Question: I am using alfresco 4.1.3 having following project structure.

I am using the ant script to build project.
Now I want to convert this project into maven based alfresco5.
I have configured alfresco5 using all-in-one archetype and I am able to run it successfully. My questions are:
Any help would be greatly appreciated!!!
Thanks in Advance.!!
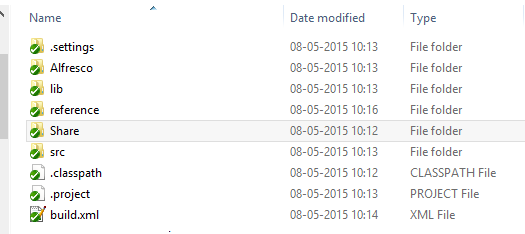
Answer: That totally depends on the ant build setup. But one good guess is that you will have to put the files residing in the "Alfresco" folder of your old project into different subfolders of the repo-amp, and the same way around with the "Share" folder. Most files will go into those folders, you have to study the SDK-docs carefully to know into which folders the files will go. Depending of the nature of your extensions some files could go into the Share and Alfresco war-structure as well (additions to web.xml for example).
There are no "Swiss army knife" for that works for all cases here.
Good luck